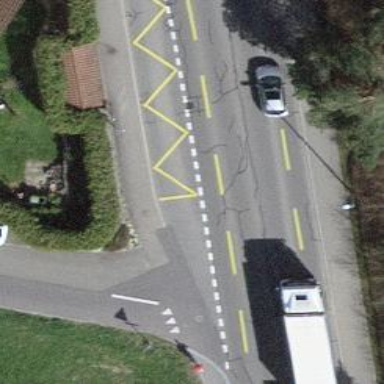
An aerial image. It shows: Bus stop equipped with public transport stop position.